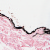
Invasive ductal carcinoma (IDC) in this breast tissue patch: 0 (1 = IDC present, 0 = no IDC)